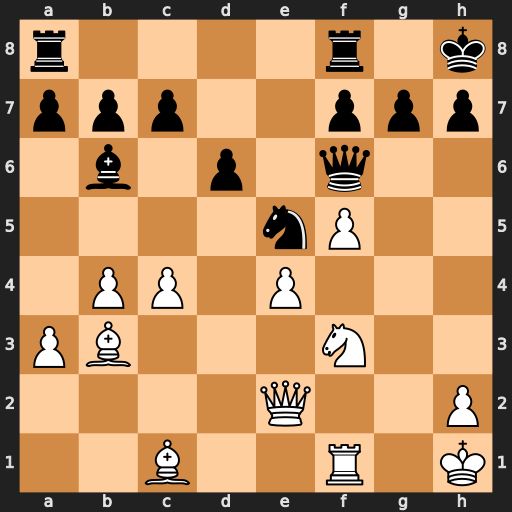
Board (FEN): r4r1k/ppp2ppp/1b1p1q2/4nP2/1PP1P3/PB3N2/4Q2P/2B2R1K
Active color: w
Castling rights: -
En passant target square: -
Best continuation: Bg5 Nxf3 Bxf6